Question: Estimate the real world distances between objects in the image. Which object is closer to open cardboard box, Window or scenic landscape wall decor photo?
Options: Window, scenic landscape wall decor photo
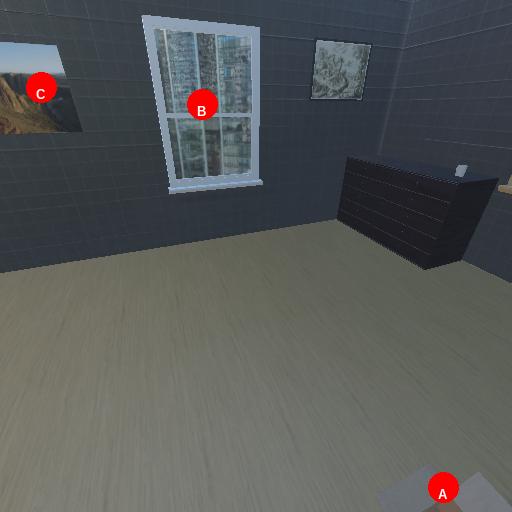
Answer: Window